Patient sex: M
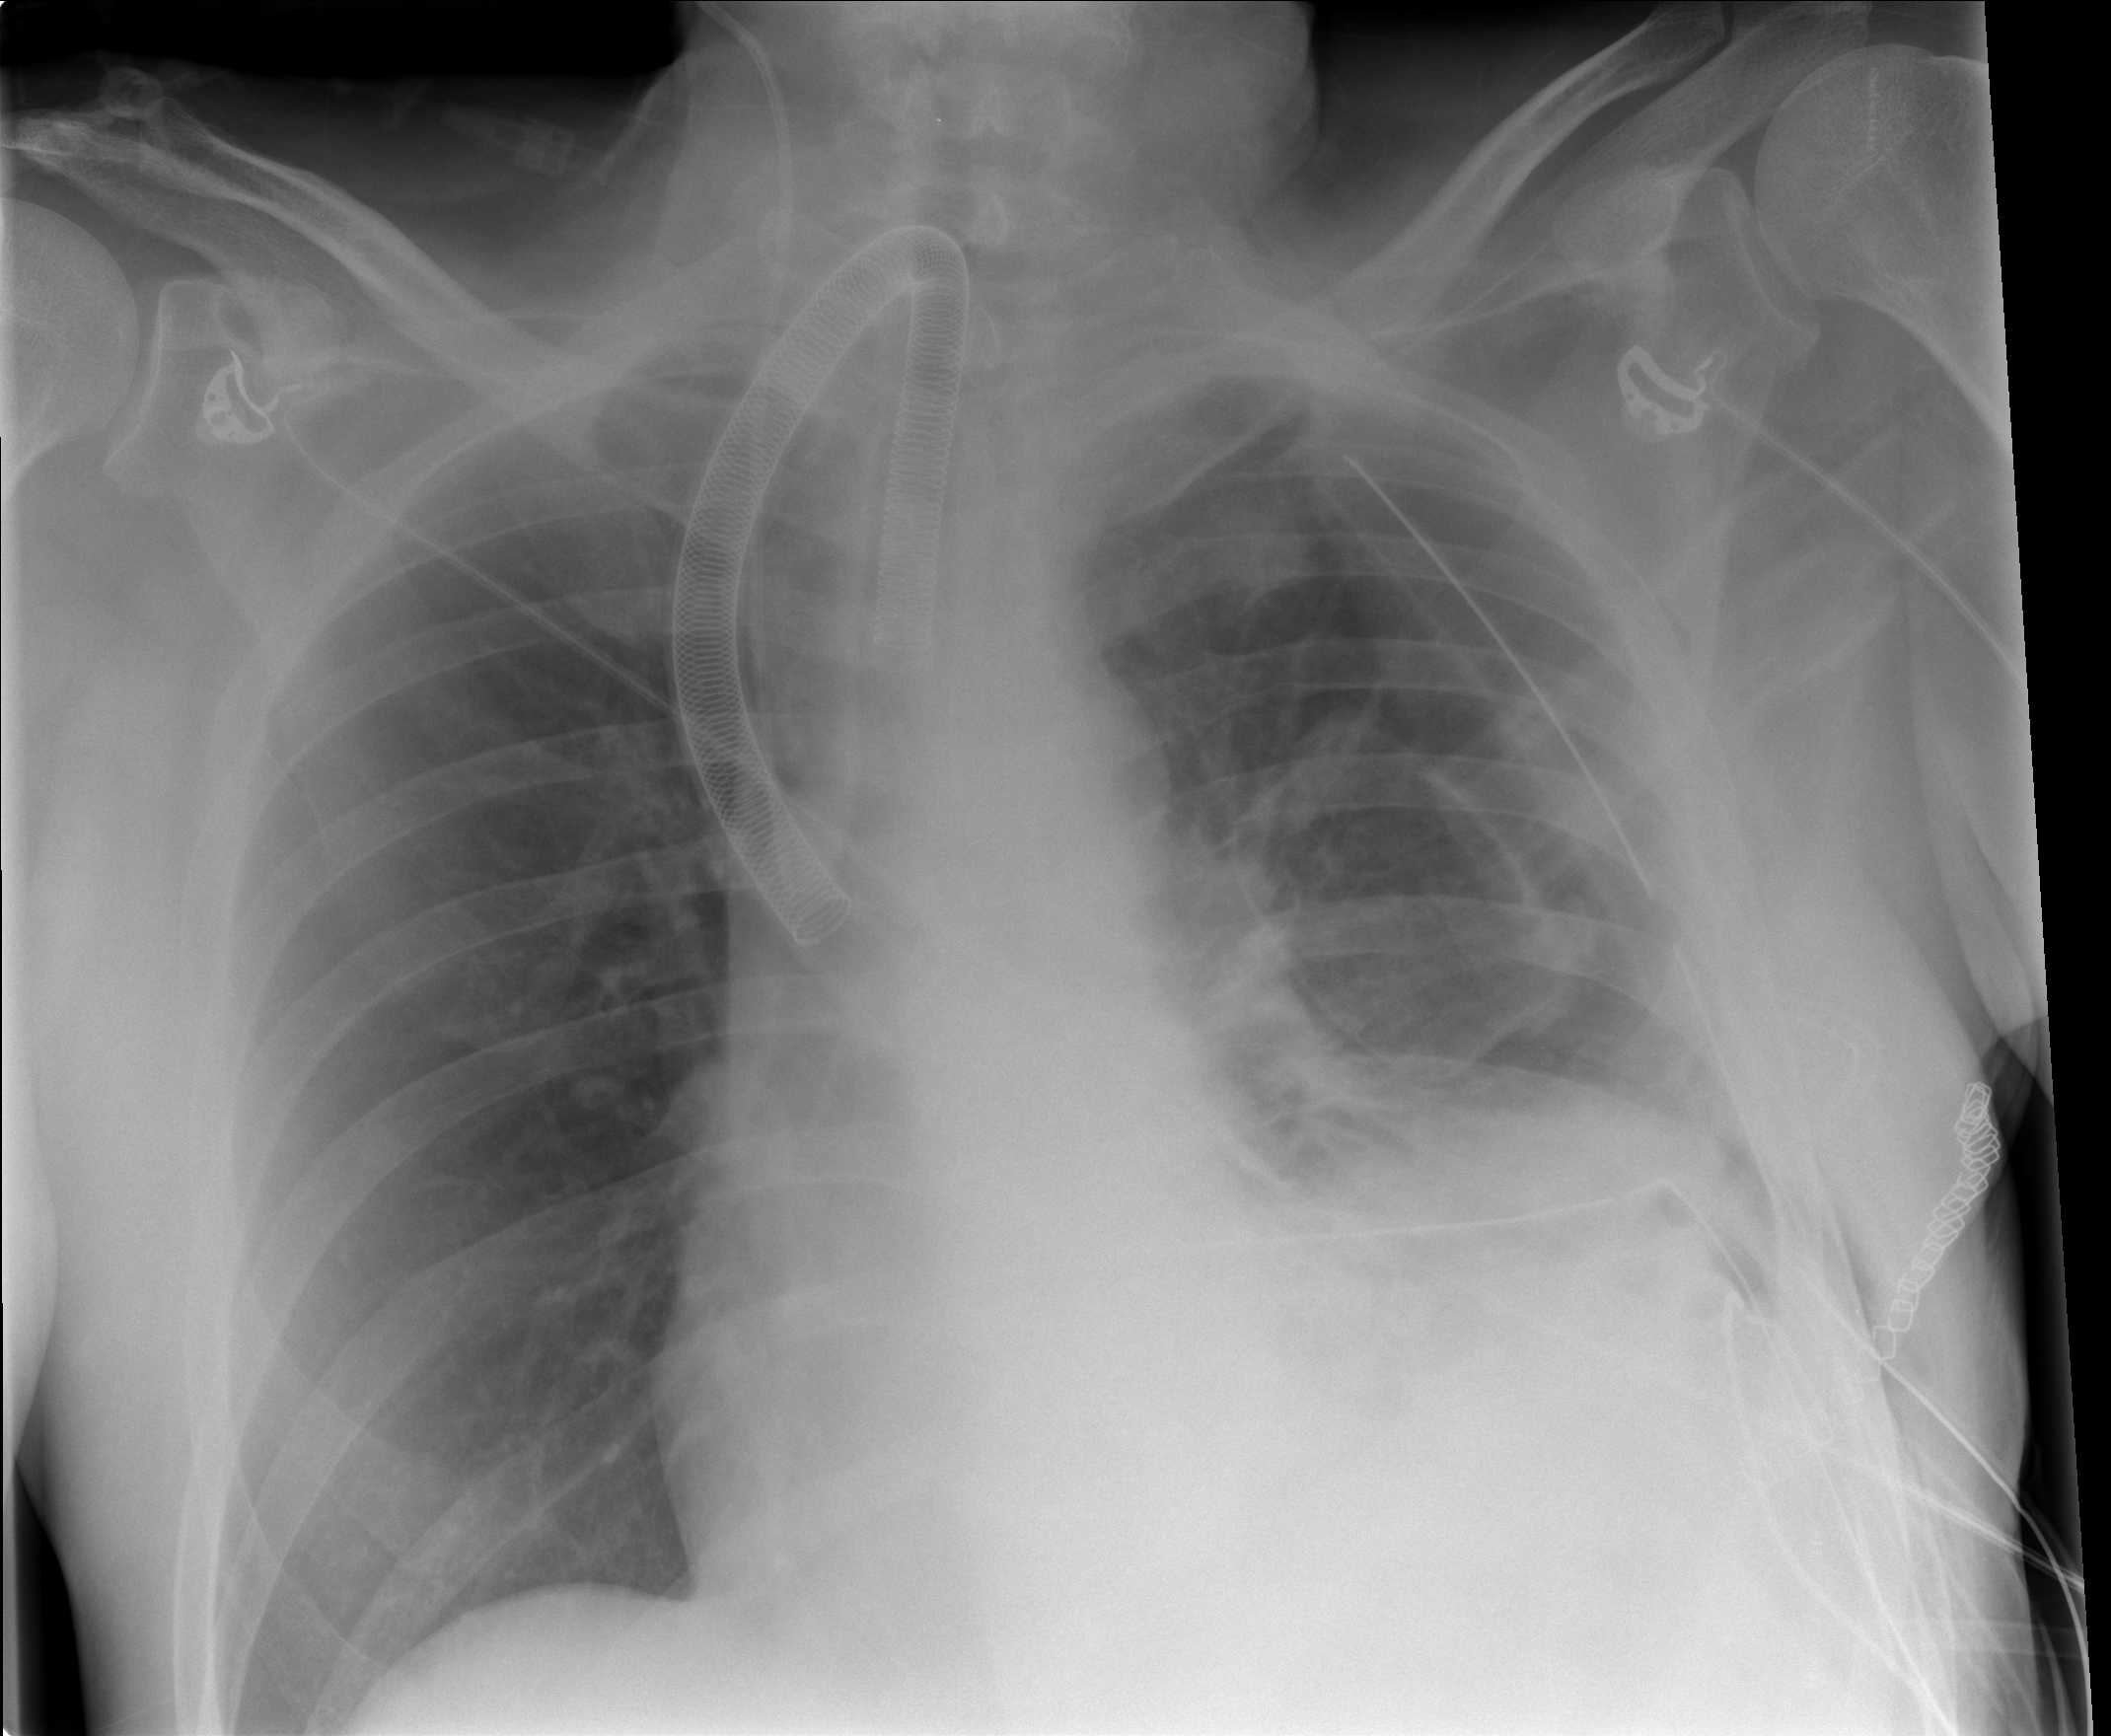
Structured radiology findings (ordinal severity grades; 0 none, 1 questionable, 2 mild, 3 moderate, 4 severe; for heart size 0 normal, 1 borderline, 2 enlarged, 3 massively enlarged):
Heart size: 2
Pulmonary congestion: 0
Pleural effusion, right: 0
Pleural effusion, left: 2
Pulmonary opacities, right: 0
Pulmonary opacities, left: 0
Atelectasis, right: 0
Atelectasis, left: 2